Question: Could someone explain me how does method from networkX works?
For normal graphs (not directed) results match with my intuition and my hand calculation, but I have problem with directed graphs - I don't understand how it's calculated and my hand calculation give different results then this method.
My graph:
[Example directed graph]

I've run with every possible combination with params and which implies basic attributes for directed graph. Here's my code and results:
'''
G = nx.DiGraph([(0, 3), (1, 3), (2, 4), (3, 5), (3, 6), (4, 6), (6, 5), (4, 3)])
print(f'in-in: {nx.average_neighbor_degree(G, source="in", target= "in")}')
print(f'in-out: {nx.average_neighbor_degree(G, source="in", target= "out")}')
print(f'out-in: {nx.average_neighbor_degree(G, source="out", target= "in")}')
print(f'out-out: {nx.average_neighbor_degree(G, source="out", target= "out")}')
in-in: {0: 3.0, 3: 1.3333333333333333, 1: 3.0, 2: 1.0, 4: 5.0, 5: 0.0, 6: 1.0}
in-out: {0: 2.0, 3: 0.3333333333333333, 1: 2.0, 2: 2.0, 4: 3.0, 5: 0.0, 6: 0.0}
out-in: {0: 3.0, 3: 2.0, 1: 3.0, 2: 1.0, 4: 2.5, 5: 0.0, 6: 2.0}
out-out: {0: 2.0, 3: 0.5, 1: 2.0, 2: 2.0, 4: 1.5, 5: 0.0, 6: 0.0}
'''
Looking at this graph I don't understand how this is calculated and from where those results come from. Could someone explain it please?
Environment:
Python 3.8.8
NetworkX 2.5
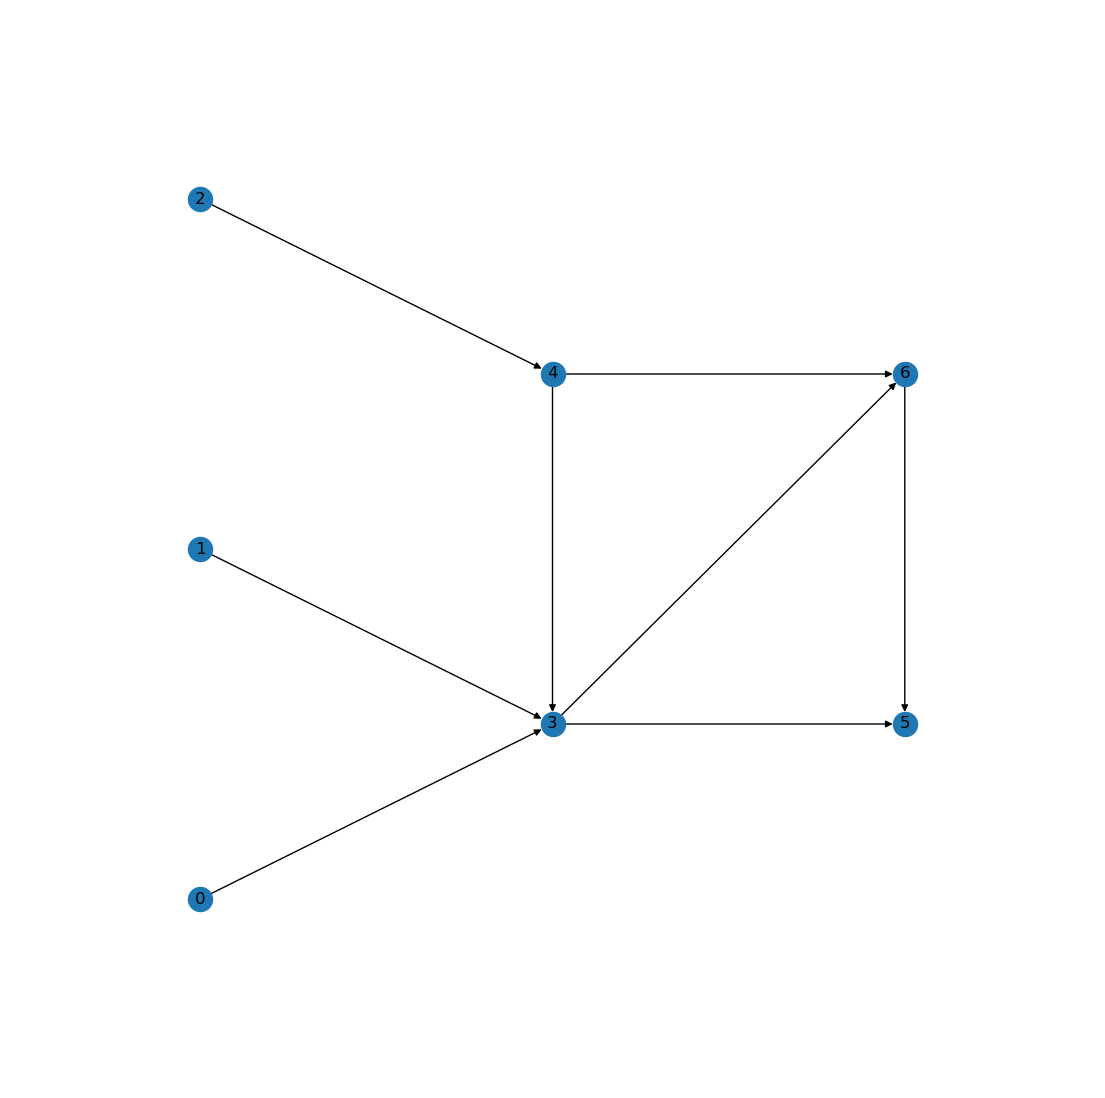
Answer: I think you ran into this <URL> should work as intended.